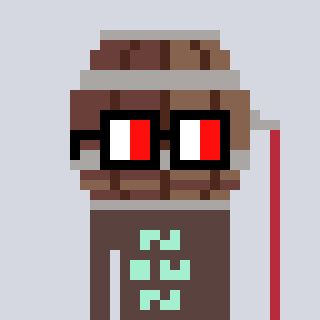
a pixel art character with square glasses with black frames and red eyes, a wine barrel-shaped head and a darkbrown-colored body on a cool background